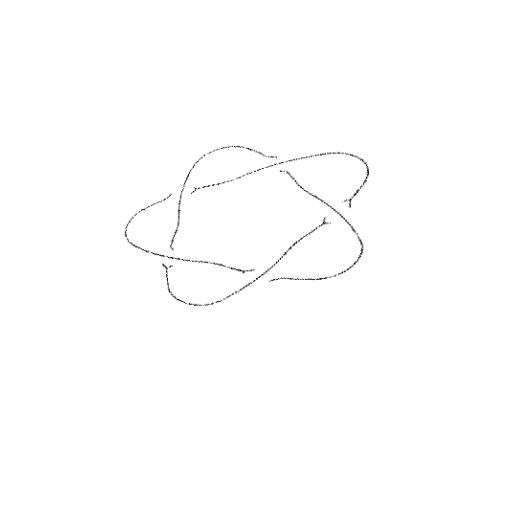
Crossing number: 5